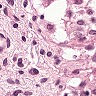
Metastatic tissue present: no